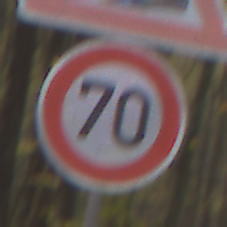
Verkehrszeichen: Geschwindigkeit70
Zusatzzeichen oben: Bahnuebergang
Umgebung: Outdoor, Nature
Tageszeit: MorningAfternoon
Wetter: Overcast
Licht: Natural
Jahreszeit: Autumn
Kontrast: LowContrast